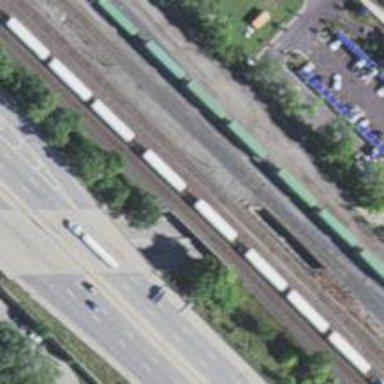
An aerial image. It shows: Railway yard in service.